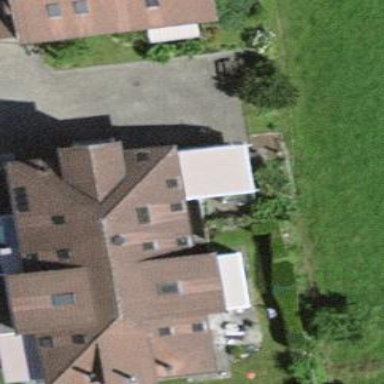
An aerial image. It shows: Residential building.